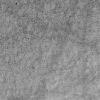
Atmospheric dust classification: not_dusty